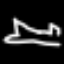
Label: airplane